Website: crate-barrel
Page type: payment
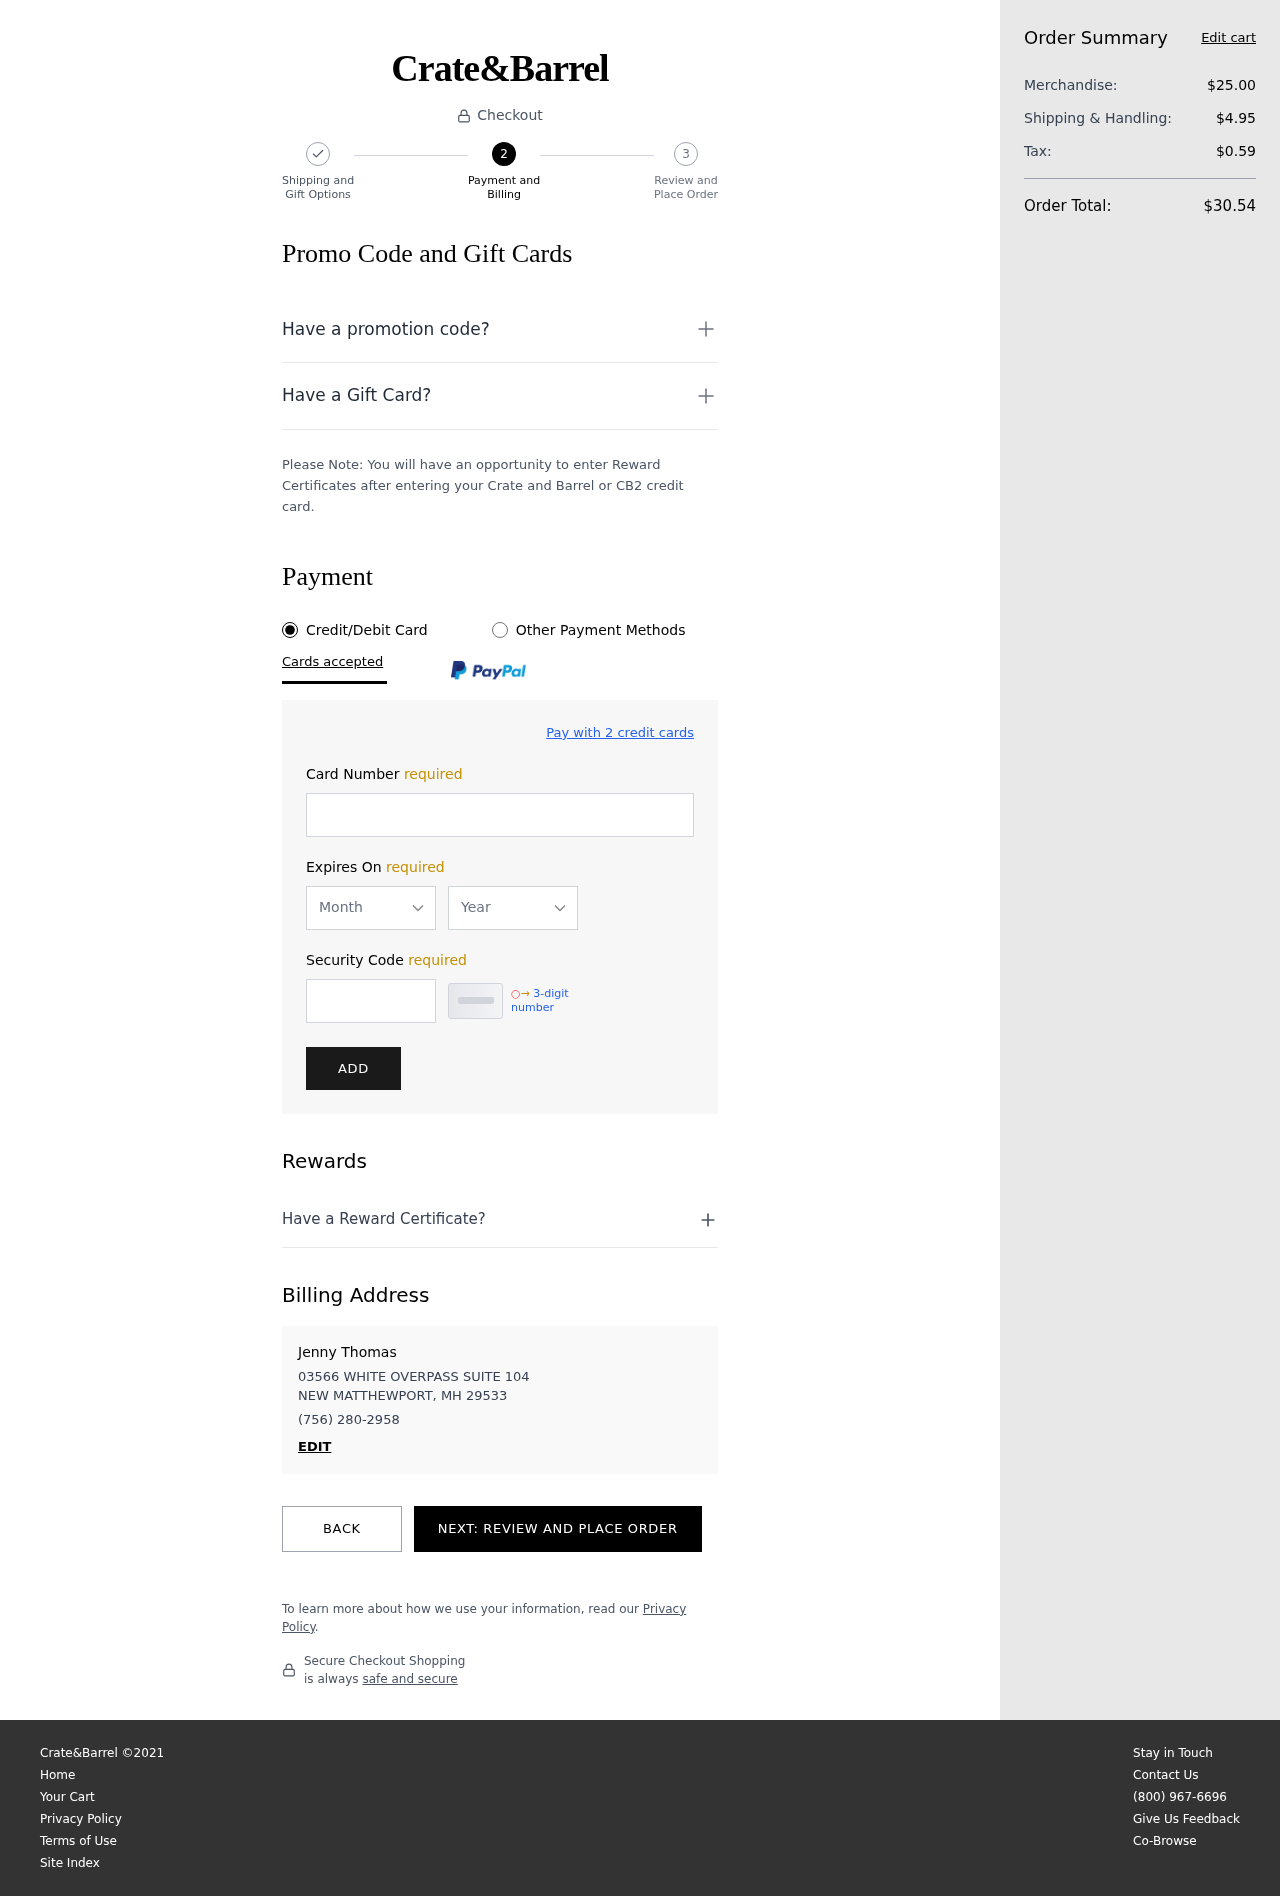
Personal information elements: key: PII_CARD_EXPIRY_MONTH
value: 07
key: PII_CARD_EXPIRY_YEAR
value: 28
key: PII_CITY_STATE_ZIP
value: NEW MATTHEWPORT, MH 29533
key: PII_FULLNAME
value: Jenny Thomas
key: PII_PHONE
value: (756) 280-2958
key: PII_STREET
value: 03566 WHITE OVERPASS SUITE 104
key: PII_CARD_NUMBER
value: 4186 5003 6784 8436
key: PII_CARD_CVV
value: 380
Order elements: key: ORDER_SUBTOTAL
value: $25.00
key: ORDER_SHIPPING_COST
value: $4.95
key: ORDER_TAX
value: $0.59
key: ORDER_TOTAL
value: $30.54